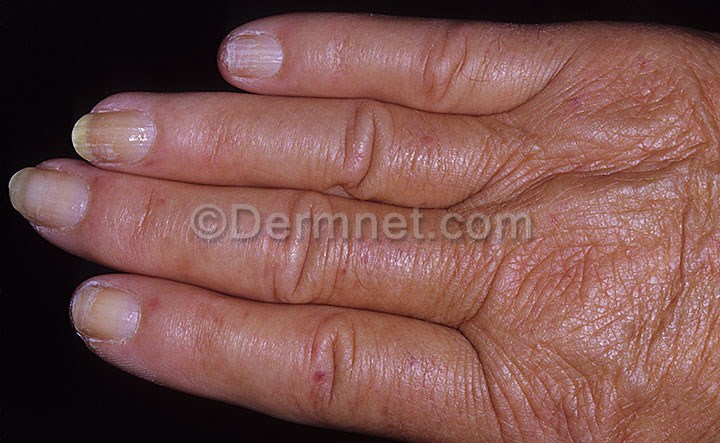
Disease: Lupus and other Connective Tissue diseases